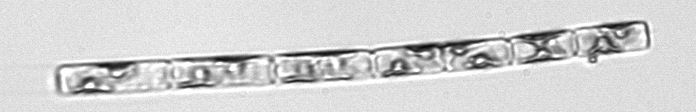
Label: Guinardia_delicatula